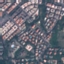
Land use / land cover class: Residential